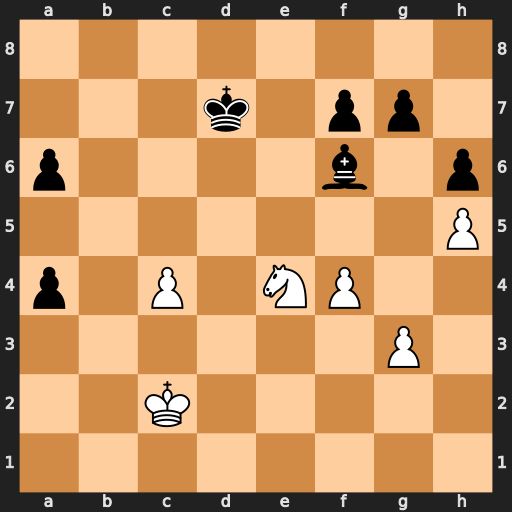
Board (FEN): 8/3k1pp1/p4b1p/7P/p1P1NP2/6P1/2K5/8
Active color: w
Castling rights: -
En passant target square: -
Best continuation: Nxf6+ gxf6 g4